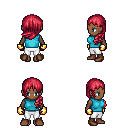
a pixel art fantasy rpg character, female body template, human, dark skin, teal sleeveless shirt, white pants, ruby red left-swept hairstyle, gold gloves, brown shoes, four views (front, back, left, right), 2x2 character sprite sheet, small pixel art, hard edges, no anti-aliasing